Chest X-ray. View position: PA
Patient age: 59
Patient sex: M
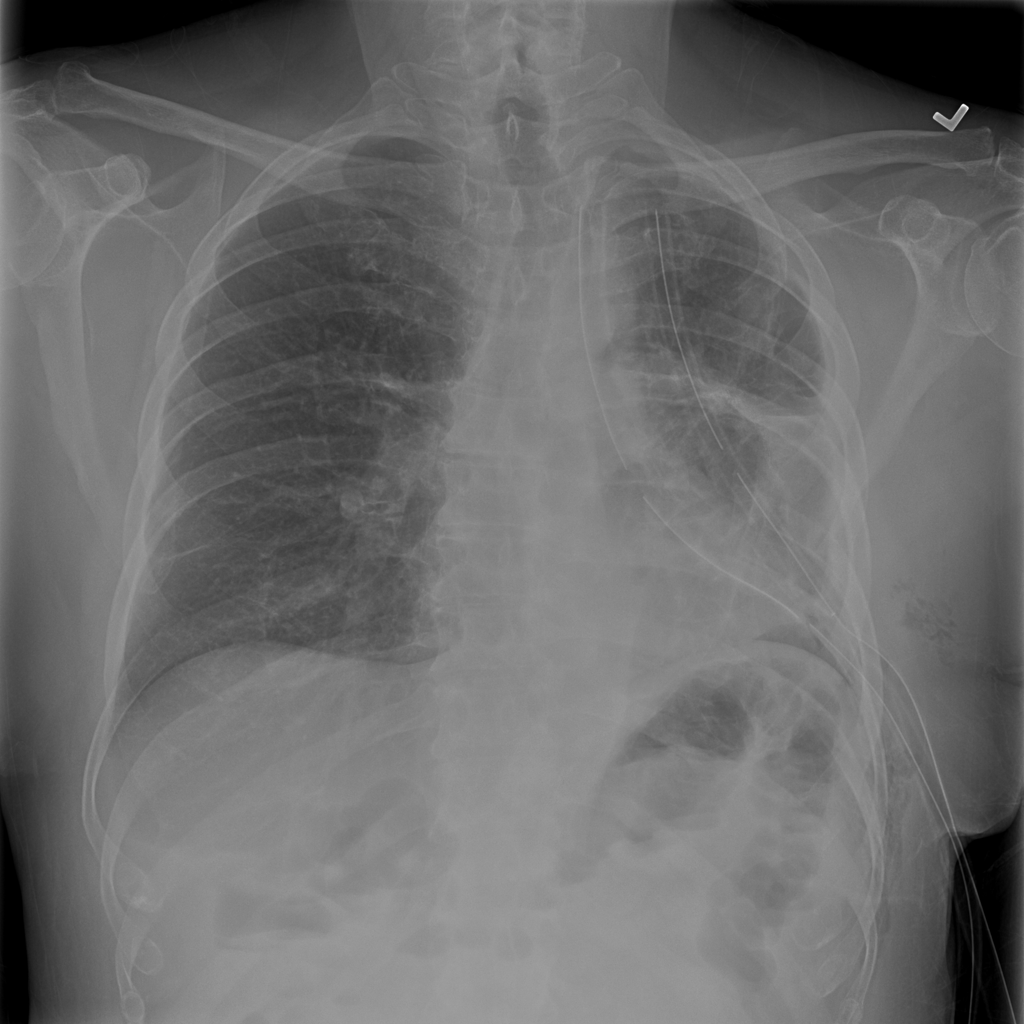
Finding: Pneumothorax